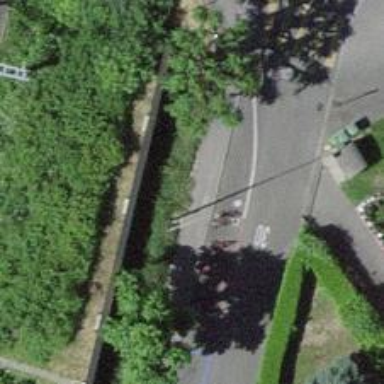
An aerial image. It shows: Bicycle rental service.